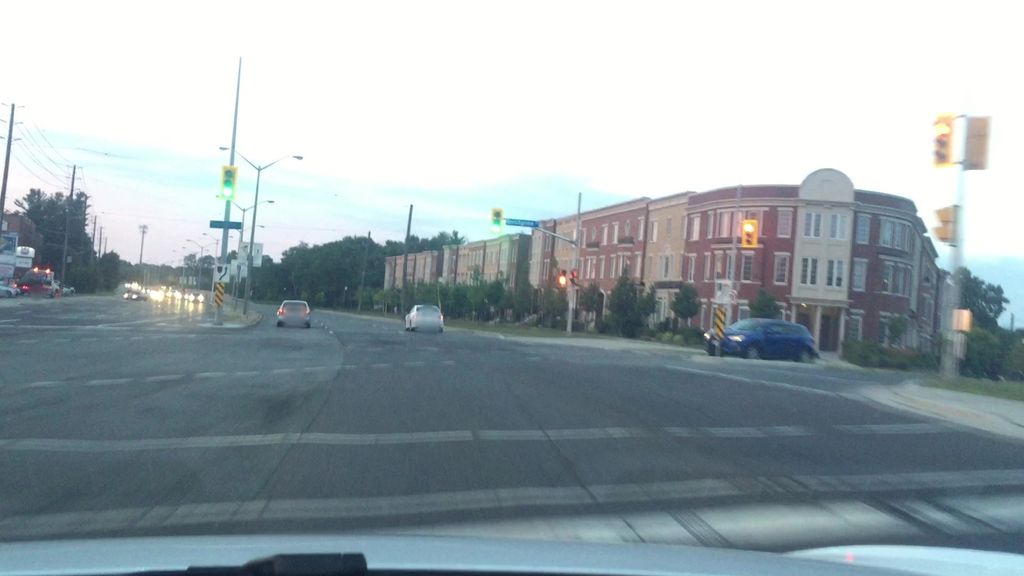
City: toronto